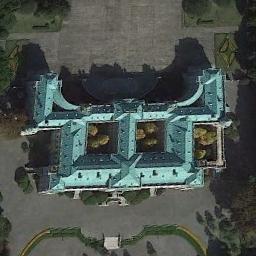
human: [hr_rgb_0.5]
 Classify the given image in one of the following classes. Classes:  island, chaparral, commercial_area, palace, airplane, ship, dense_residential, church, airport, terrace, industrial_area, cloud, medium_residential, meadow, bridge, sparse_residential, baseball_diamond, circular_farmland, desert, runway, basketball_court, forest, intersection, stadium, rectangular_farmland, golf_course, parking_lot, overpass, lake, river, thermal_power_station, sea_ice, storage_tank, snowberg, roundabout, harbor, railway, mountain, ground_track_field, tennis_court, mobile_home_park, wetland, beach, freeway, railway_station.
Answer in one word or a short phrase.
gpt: palace